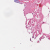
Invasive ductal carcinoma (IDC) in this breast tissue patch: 0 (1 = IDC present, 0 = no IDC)